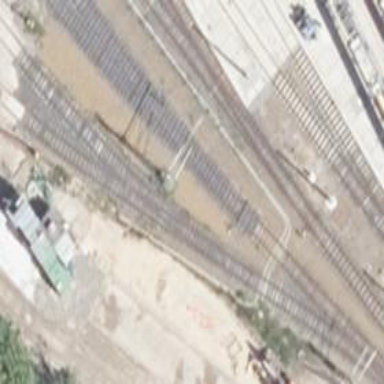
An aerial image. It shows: Railway switch.